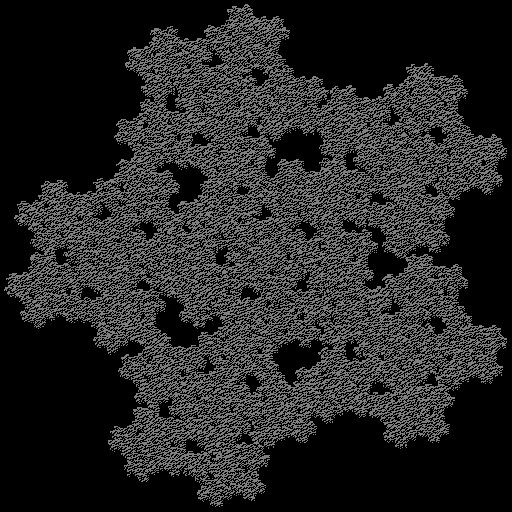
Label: mcWorter_pedigree